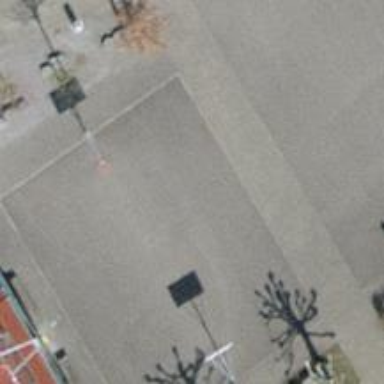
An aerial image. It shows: Clay netball pitch for leisure and sports activities.